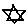
Label: star